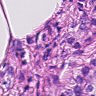
Metastatic tissue present: yes